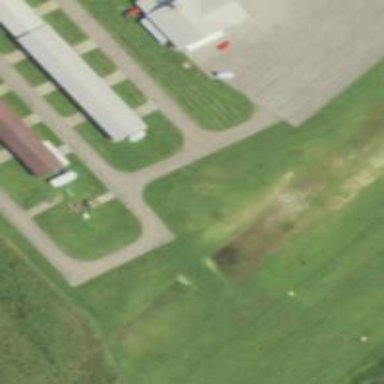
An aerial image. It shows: Asphalt taxiway in the airport.